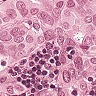
Metastatic tissue present: yes